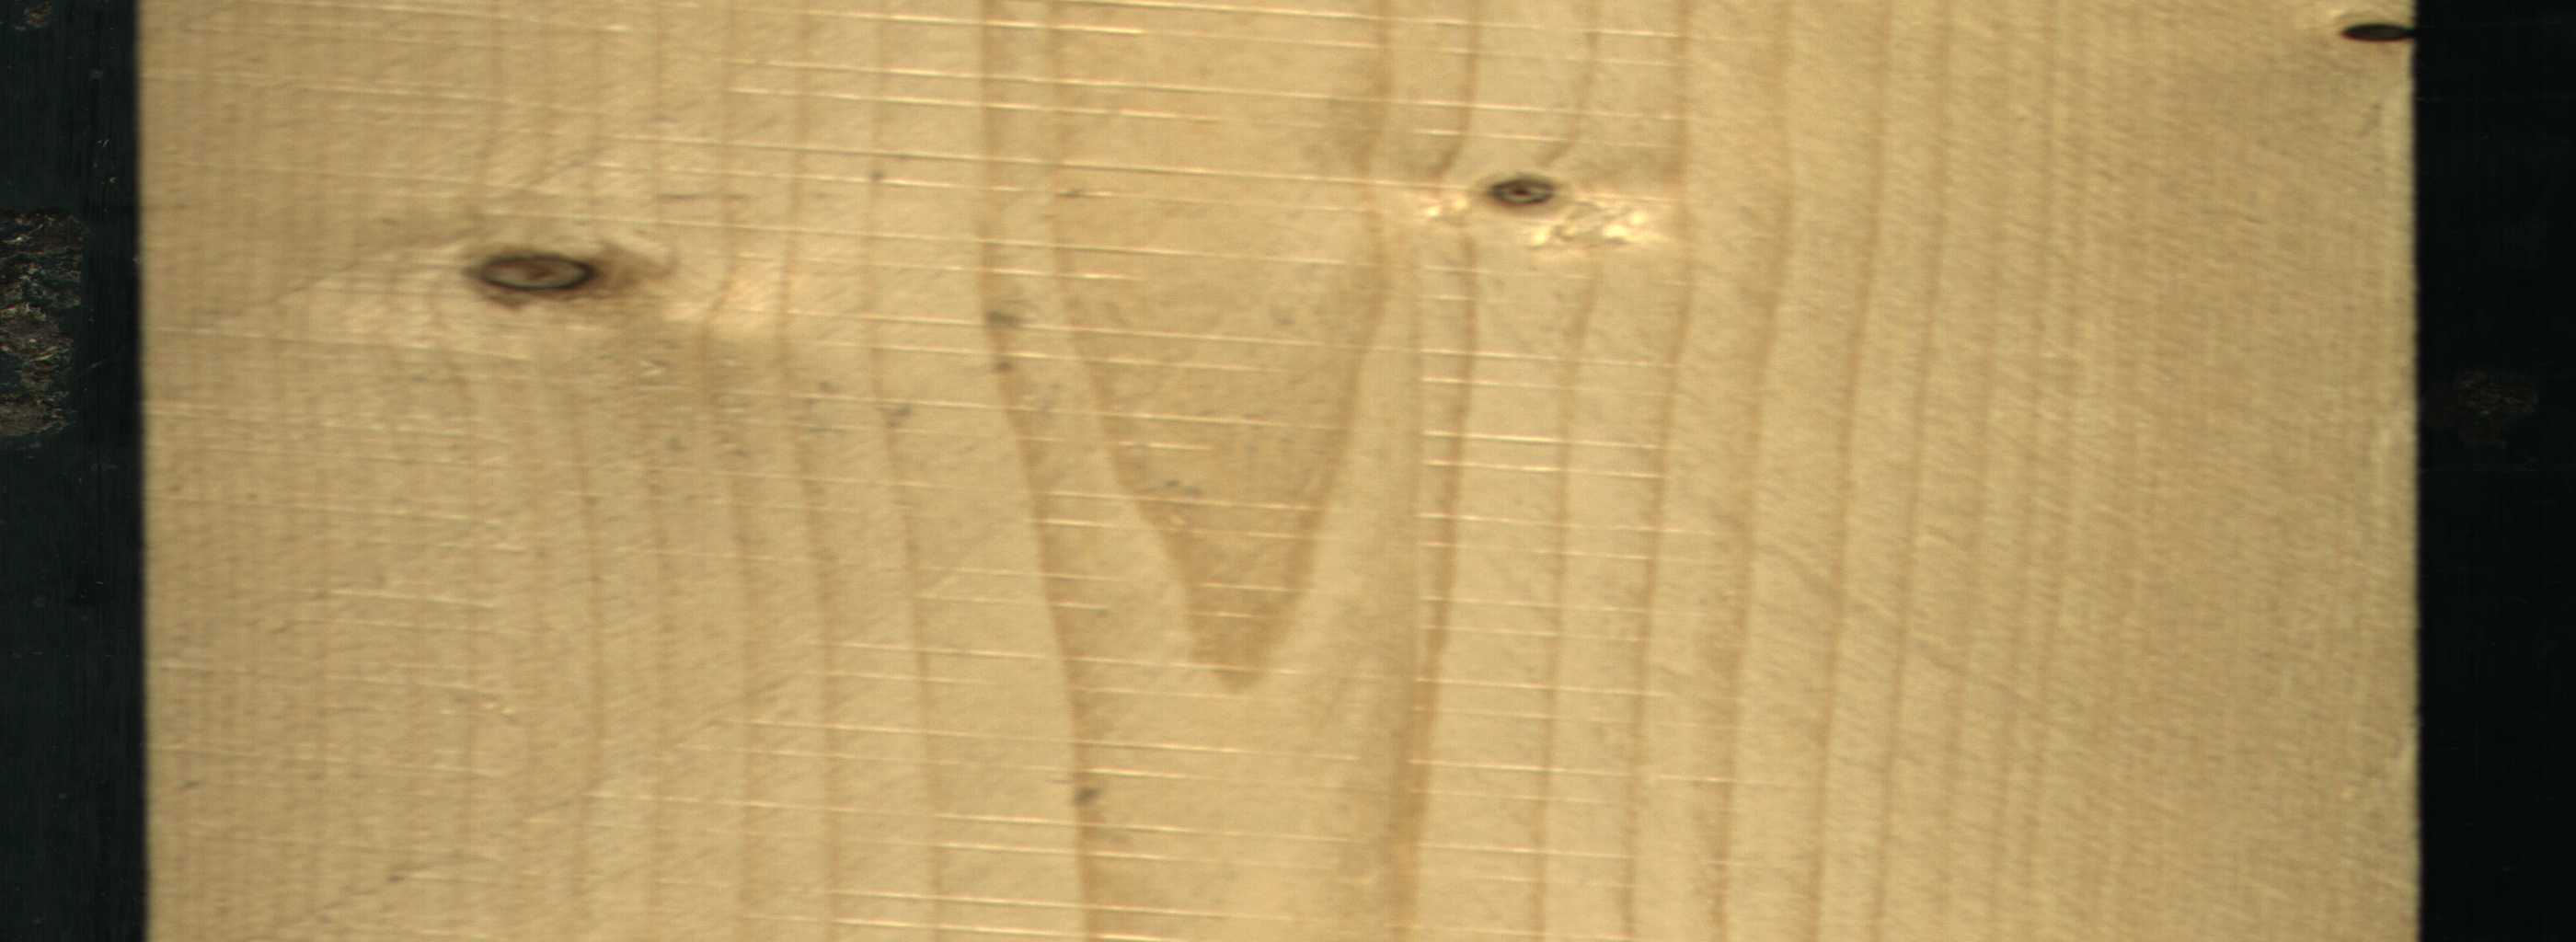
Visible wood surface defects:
Knot_missing
Dead_Knot
Dead_Knot